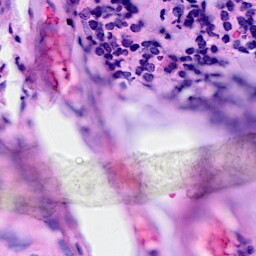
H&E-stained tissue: Breast